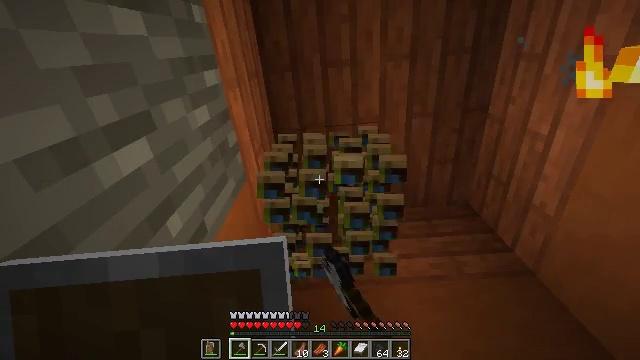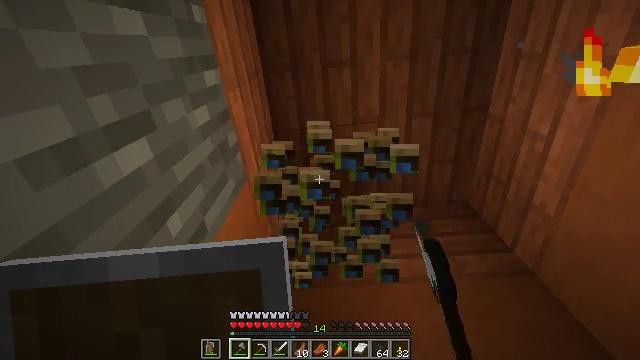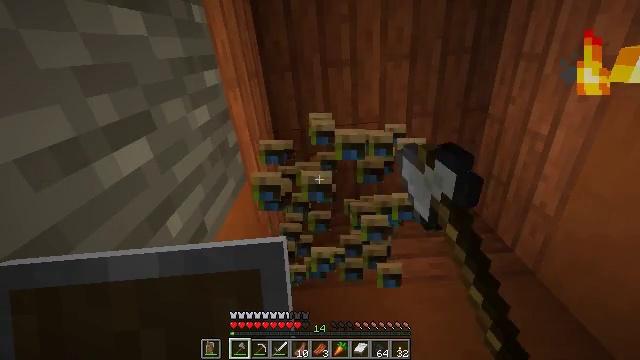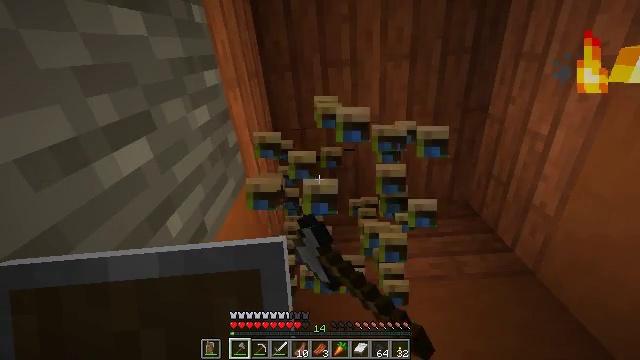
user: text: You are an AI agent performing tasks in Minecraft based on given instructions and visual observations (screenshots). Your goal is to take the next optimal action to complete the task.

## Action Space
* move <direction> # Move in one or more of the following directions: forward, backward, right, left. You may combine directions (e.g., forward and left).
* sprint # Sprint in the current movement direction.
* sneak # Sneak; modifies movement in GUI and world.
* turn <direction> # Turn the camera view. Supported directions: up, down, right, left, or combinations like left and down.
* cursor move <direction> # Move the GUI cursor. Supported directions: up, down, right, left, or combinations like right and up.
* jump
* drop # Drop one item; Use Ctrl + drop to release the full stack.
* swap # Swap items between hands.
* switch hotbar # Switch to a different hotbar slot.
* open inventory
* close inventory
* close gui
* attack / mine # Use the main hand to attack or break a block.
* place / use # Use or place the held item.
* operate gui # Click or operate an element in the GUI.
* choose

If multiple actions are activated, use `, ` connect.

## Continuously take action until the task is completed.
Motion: motion action
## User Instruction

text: Attack the bookshelf to recycle it.
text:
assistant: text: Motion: attack / mine
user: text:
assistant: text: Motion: attack / mine
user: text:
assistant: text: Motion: attack / mine
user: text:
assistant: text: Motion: attack / mine